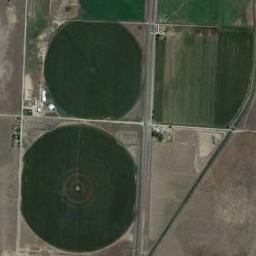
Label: circular_farmland